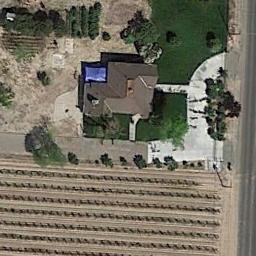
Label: sparse_residential